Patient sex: M
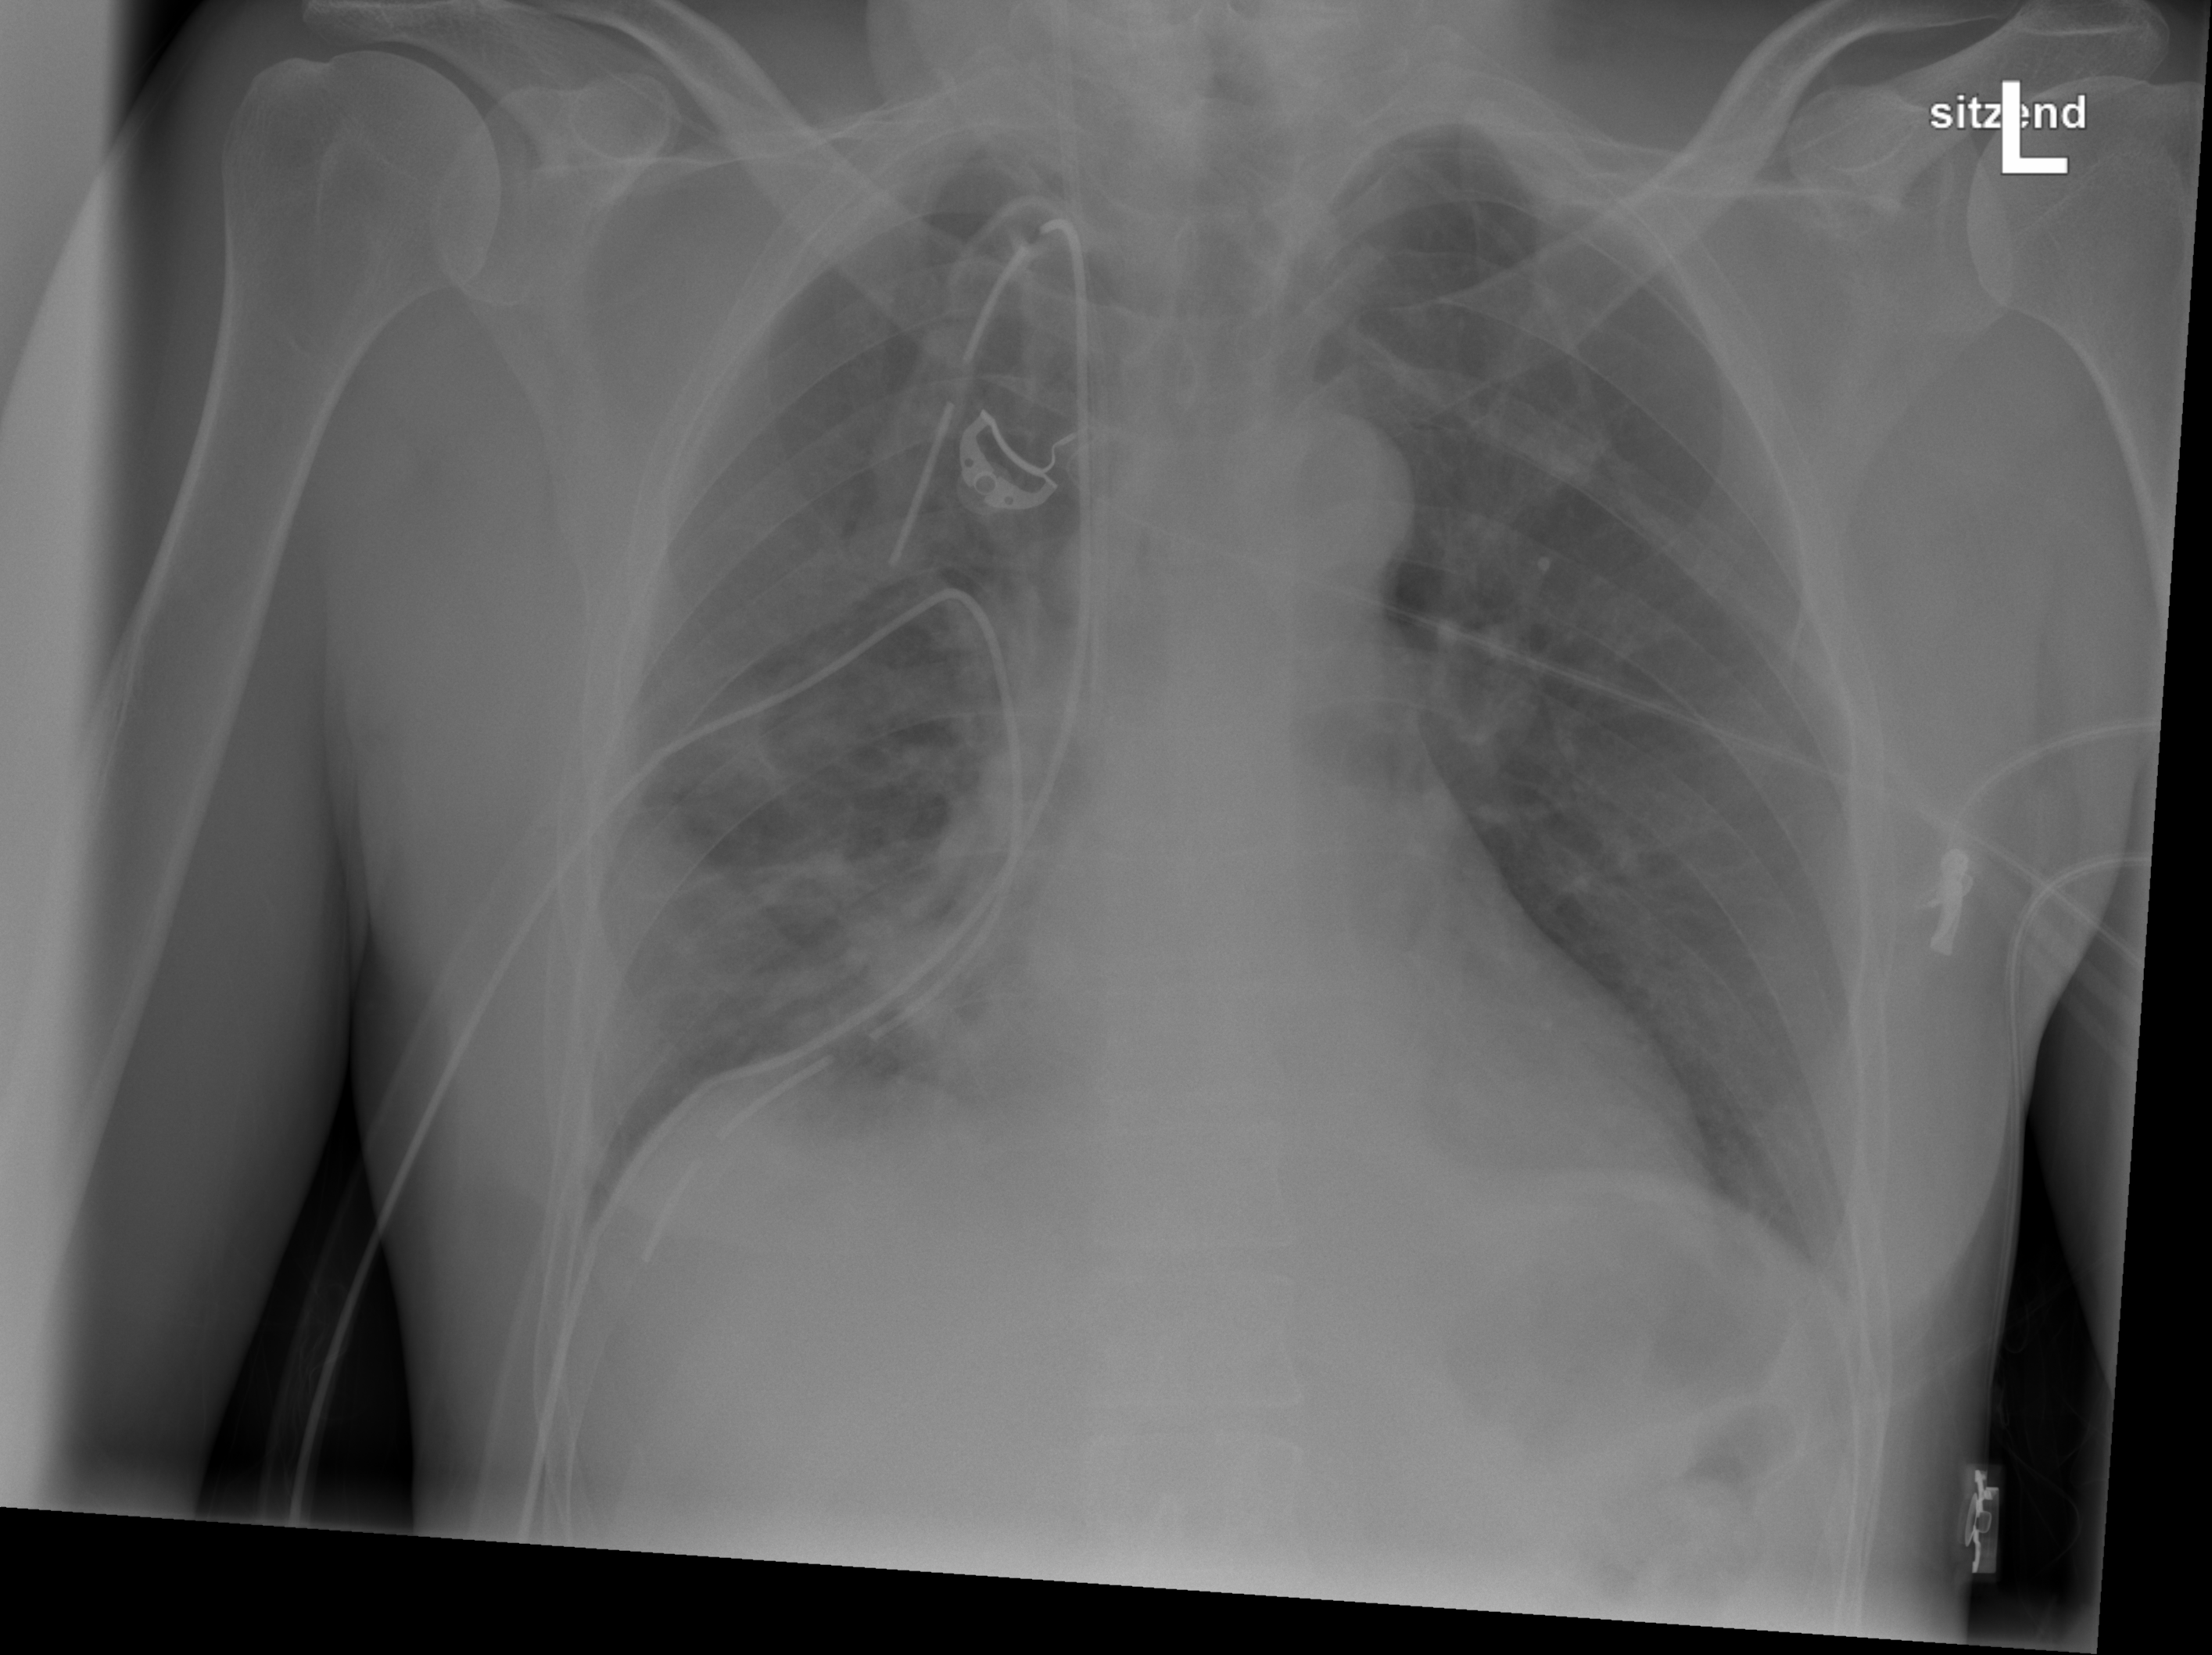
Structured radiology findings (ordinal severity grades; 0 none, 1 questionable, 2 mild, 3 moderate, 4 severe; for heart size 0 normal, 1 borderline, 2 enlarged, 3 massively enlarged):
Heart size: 0
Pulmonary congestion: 2
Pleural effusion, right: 0
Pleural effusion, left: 0
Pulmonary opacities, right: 1
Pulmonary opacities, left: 0
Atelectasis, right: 2
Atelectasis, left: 2